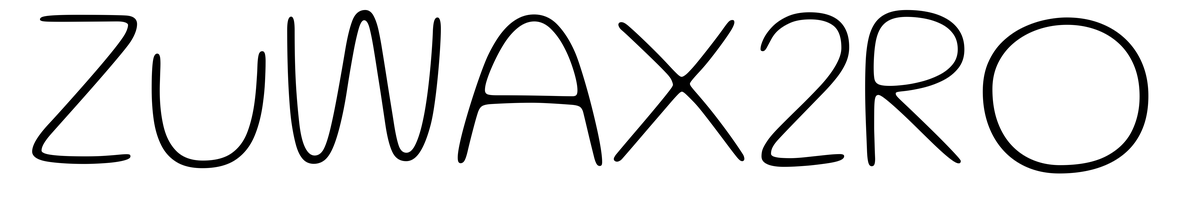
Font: Gluten_Thin